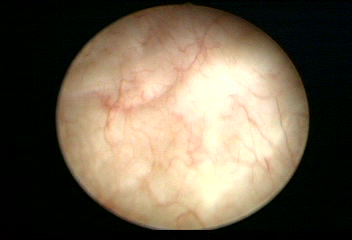
Modality: WLC
Class: Normal mucosa
Bladder cancer association: No